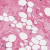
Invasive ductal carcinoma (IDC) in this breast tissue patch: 1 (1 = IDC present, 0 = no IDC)